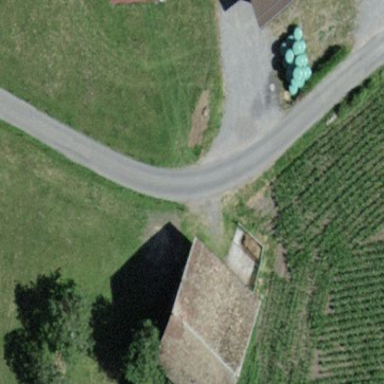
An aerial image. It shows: Barn.